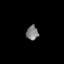
Tissue: lung
Cell type: Others
Senescence score: 0.2235
Nuclear area (px): 167
Mean DAPI intensity: 128.036